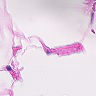
Metastatic tissue present: no